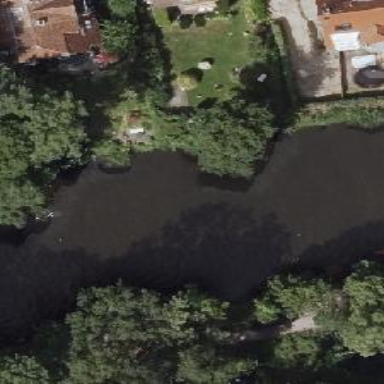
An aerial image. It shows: There is canal with riverbanks.